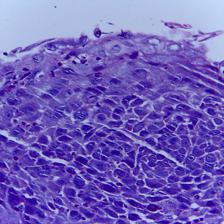
Diagnosis: OSCC